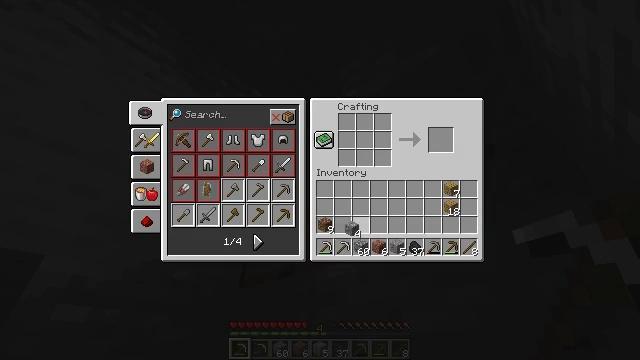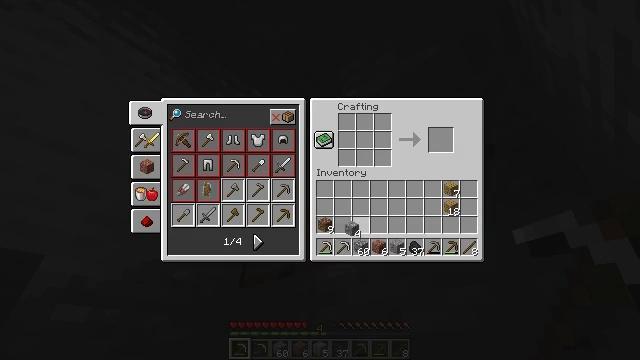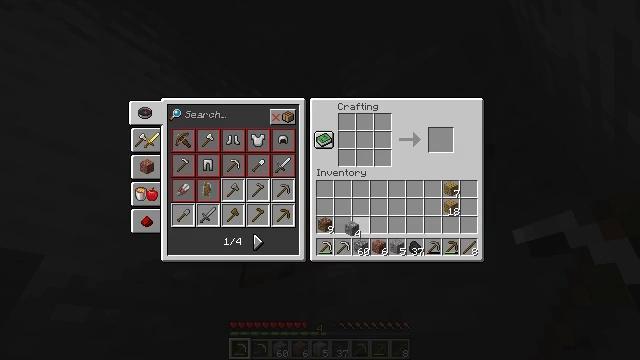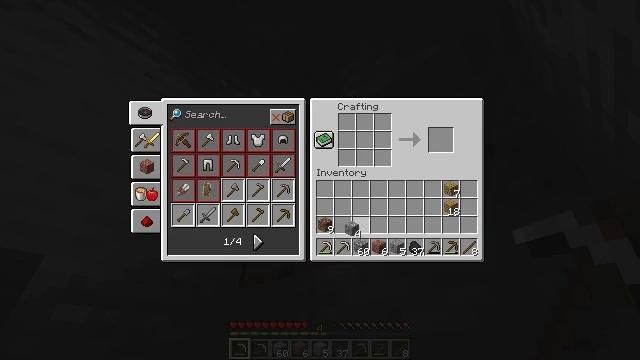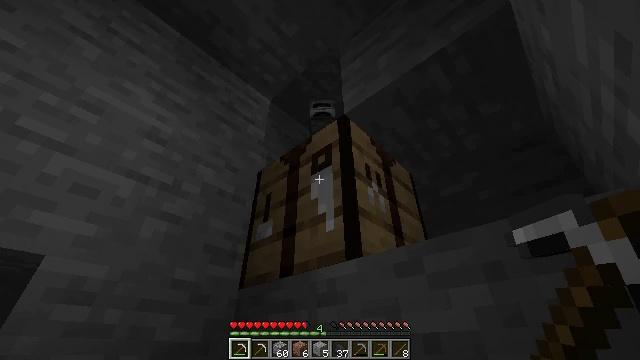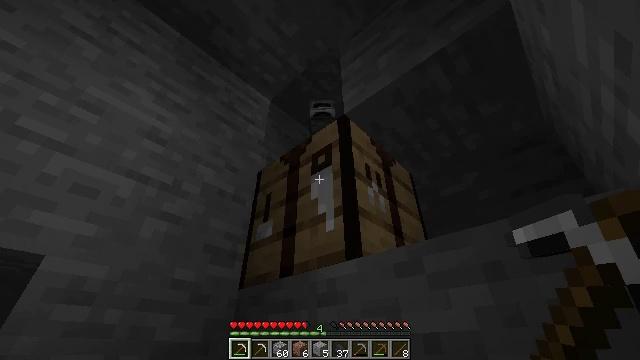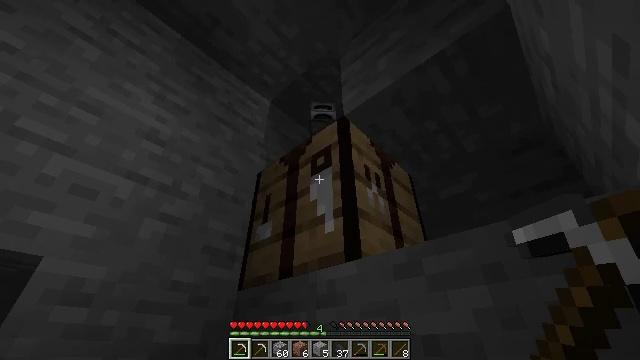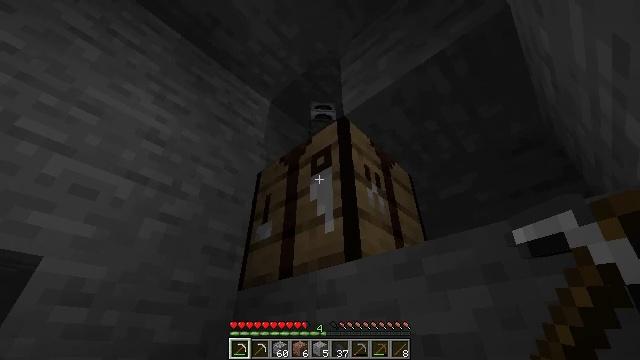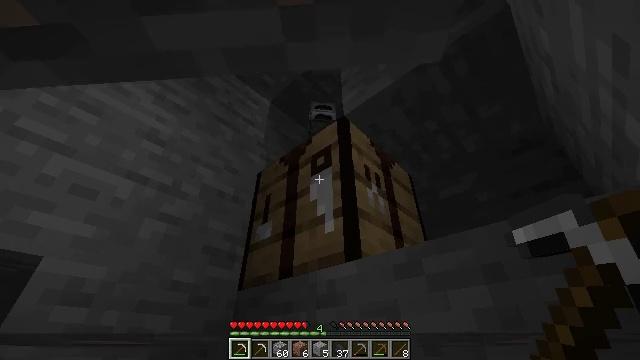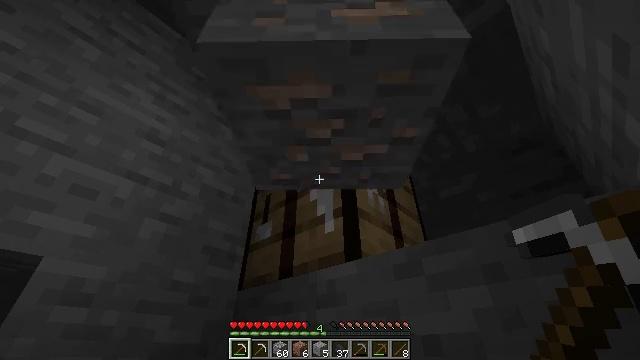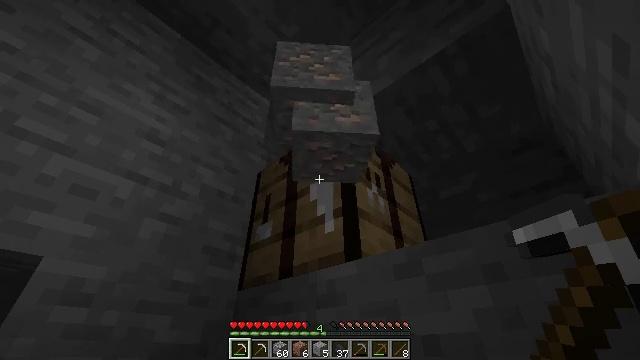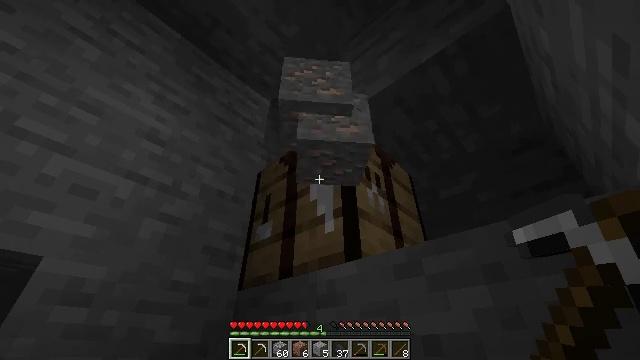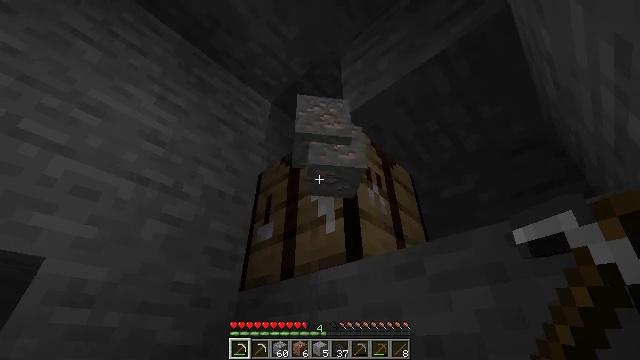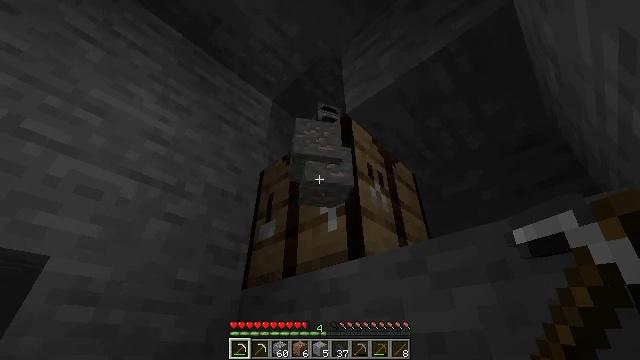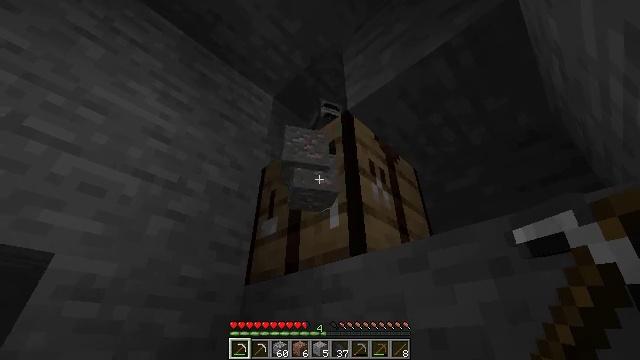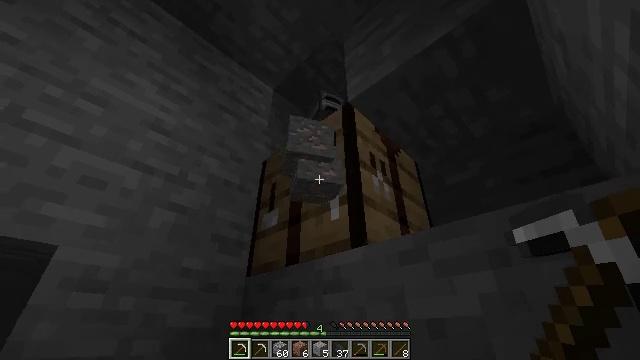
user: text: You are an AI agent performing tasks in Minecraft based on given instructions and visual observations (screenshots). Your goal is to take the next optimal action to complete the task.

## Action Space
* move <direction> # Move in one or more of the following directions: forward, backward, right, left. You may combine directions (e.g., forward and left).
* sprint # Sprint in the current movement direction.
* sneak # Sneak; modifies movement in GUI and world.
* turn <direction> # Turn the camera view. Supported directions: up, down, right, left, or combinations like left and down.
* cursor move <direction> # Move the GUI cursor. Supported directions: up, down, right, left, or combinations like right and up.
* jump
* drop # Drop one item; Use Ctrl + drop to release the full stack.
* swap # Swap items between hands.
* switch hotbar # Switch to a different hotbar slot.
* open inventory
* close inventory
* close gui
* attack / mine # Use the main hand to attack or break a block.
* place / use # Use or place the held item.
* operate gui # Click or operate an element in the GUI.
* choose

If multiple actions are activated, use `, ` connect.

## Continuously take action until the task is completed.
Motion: motion action
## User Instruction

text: Recycle the crafting table.
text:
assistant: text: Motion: no_op
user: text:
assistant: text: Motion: no_op
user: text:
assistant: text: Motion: no_op
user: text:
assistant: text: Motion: operate gui
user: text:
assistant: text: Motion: operate gui
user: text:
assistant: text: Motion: operate gui
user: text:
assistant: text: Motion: no_op
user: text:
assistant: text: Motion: close gui
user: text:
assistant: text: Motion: no_op
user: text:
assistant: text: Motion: no_op
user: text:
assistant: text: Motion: no_op
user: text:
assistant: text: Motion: no_op
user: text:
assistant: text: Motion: switch to hotbar 1
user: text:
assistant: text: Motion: switch to hotbar 1
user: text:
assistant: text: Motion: switch to hotbar 1
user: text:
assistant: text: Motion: no_op
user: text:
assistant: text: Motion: no_op
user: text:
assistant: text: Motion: turn down
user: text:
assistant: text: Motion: turn down
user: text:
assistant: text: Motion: move forward, turn down
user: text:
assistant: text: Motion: move forward, turn down
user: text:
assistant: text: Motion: move forward and move left, turn down, jump
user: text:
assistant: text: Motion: move forward and move left, turn down, jump
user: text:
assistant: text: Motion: move forward and move left, turn right and down, jump
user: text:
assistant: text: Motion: move forward and move left, turn right and down, jump
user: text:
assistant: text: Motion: move forward and move left, turn right and down, attack / mine
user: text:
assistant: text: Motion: move forward and move left, turn right and down, attack / mine
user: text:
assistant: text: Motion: turn right and down, attack / mine
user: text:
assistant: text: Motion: turn right and down, attack / mine
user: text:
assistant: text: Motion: turn right and down, attack / mine